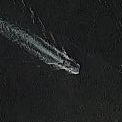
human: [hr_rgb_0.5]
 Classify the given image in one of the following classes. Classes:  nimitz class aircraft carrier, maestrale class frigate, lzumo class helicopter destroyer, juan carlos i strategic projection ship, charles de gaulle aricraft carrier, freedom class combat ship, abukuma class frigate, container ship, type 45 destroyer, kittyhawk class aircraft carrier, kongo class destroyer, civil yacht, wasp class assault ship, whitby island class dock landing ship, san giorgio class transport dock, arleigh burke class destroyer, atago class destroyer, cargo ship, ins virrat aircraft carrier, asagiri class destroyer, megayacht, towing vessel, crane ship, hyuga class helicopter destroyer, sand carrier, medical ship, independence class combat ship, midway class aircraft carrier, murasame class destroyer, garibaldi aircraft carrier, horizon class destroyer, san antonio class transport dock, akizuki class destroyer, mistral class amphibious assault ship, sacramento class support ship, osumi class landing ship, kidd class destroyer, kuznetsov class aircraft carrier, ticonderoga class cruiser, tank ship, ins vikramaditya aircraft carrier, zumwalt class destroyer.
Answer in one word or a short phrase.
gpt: Towing vessel